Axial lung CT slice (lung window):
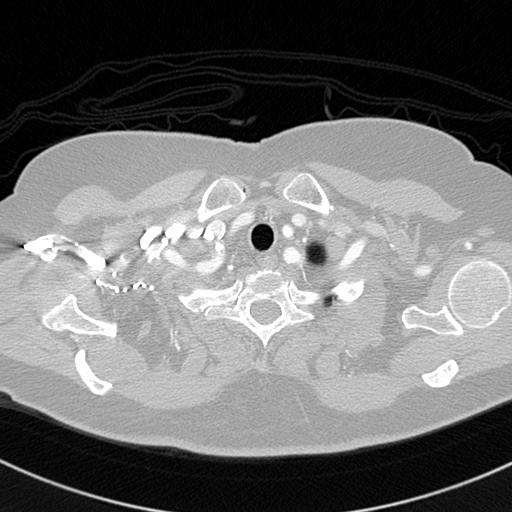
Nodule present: no